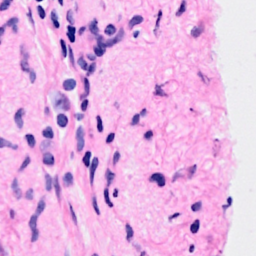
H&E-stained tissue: Breast